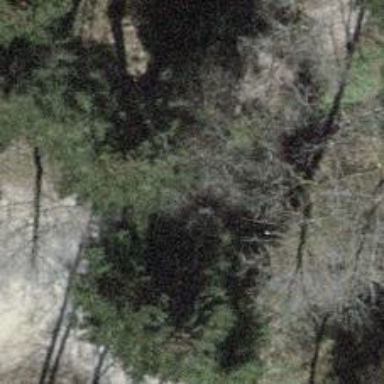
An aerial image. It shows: Culvert tunnel.